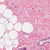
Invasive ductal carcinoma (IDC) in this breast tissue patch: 0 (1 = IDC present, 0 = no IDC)